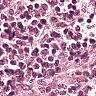
Metastatic tissue present: no